Field crop: tomato
Growth stage: 1
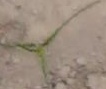
Species: cyperus